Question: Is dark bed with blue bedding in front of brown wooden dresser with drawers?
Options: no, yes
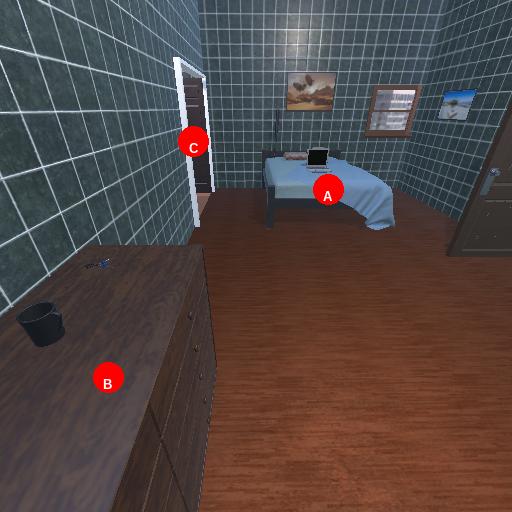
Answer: no